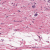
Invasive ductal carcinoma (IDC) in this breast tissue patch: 0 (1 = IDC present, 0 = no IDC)